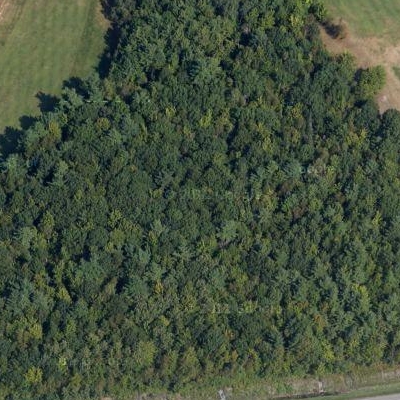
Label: eForest